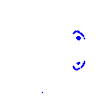
Particle: pion